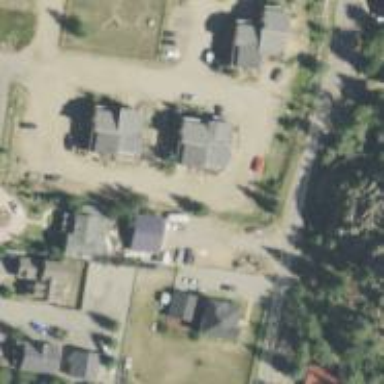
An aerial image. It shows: Living street.